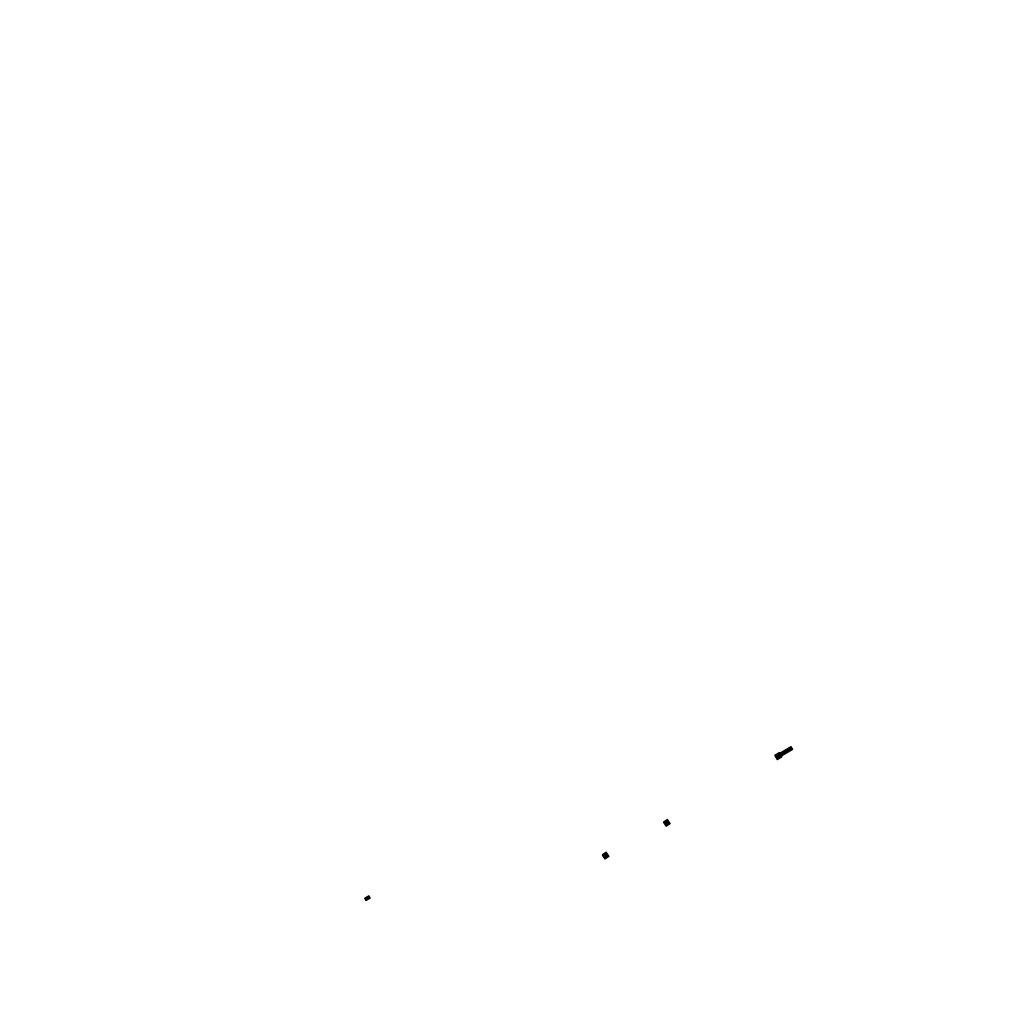
Tags: overhead vector_map, agriculture, recreation, individual_rise, density_1, Building, 1.0 km²